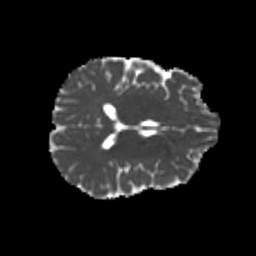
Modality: MD
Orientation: axial
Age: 19
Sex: female
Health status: healthy
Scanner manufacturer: philips
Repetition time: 7.391 s
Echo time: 0.08599 s